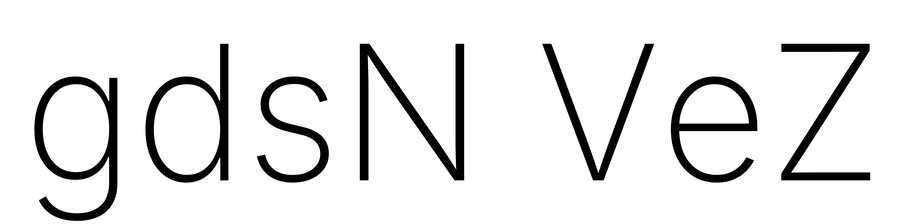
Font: Inter_ExtraLight